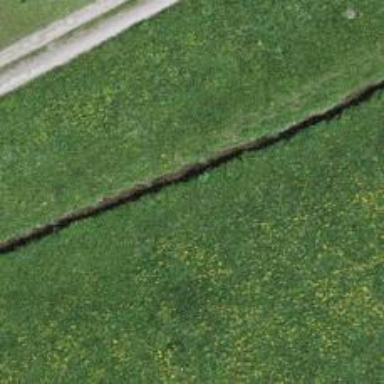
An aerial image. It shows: Ditch in the surroundings.